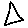
Label: triangle